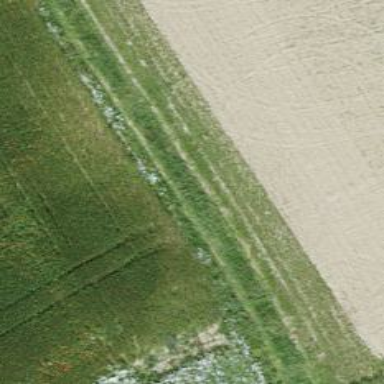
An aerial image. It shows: Grassy track with grade 5 track type.